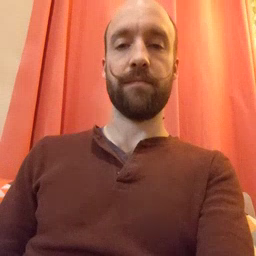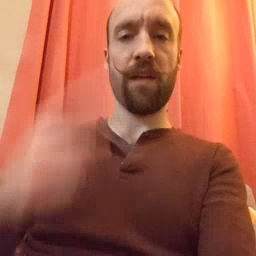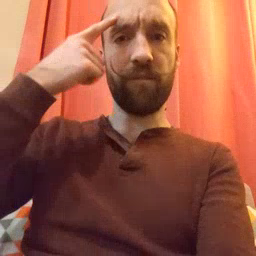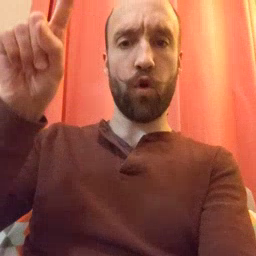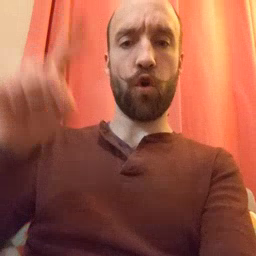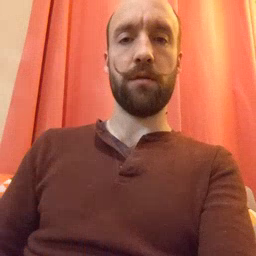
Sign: for